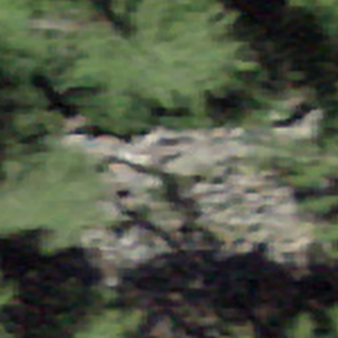
Label: other